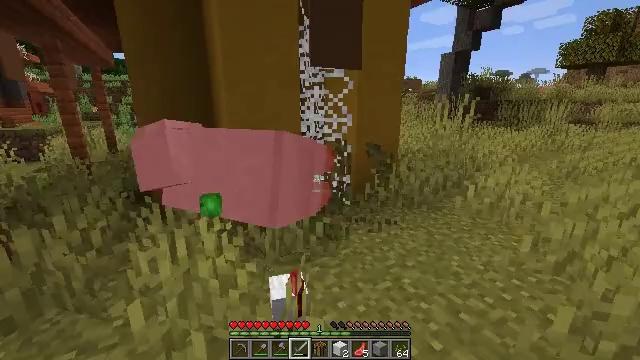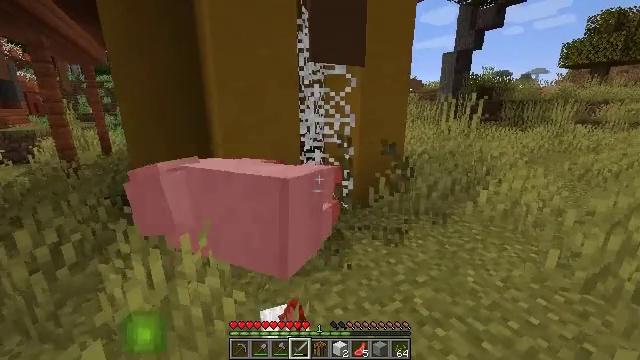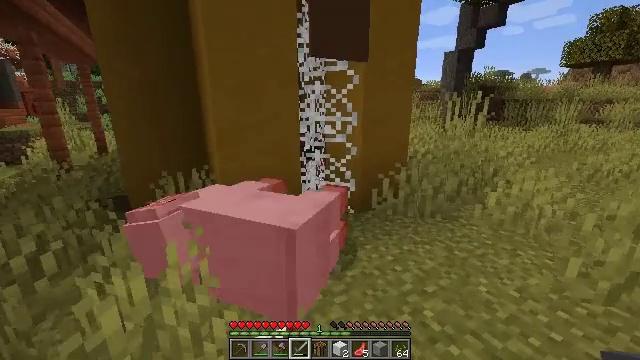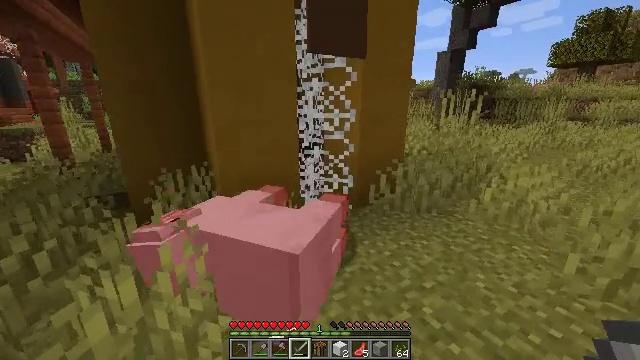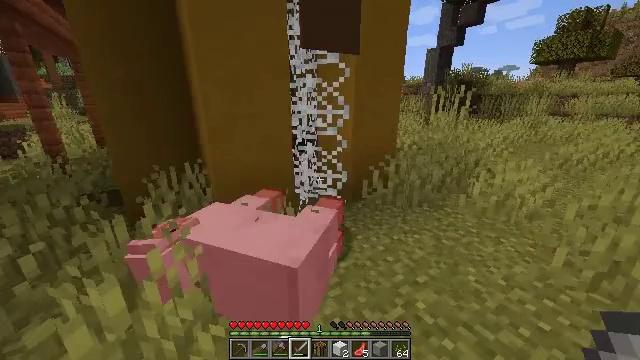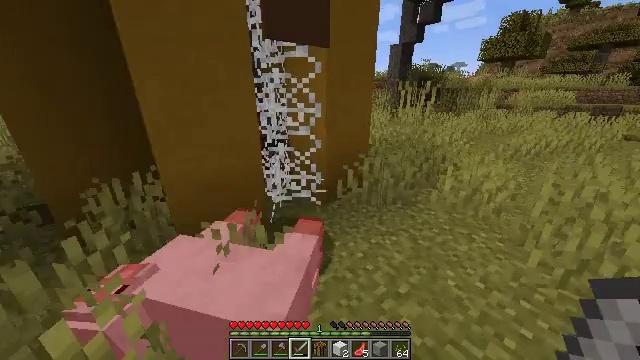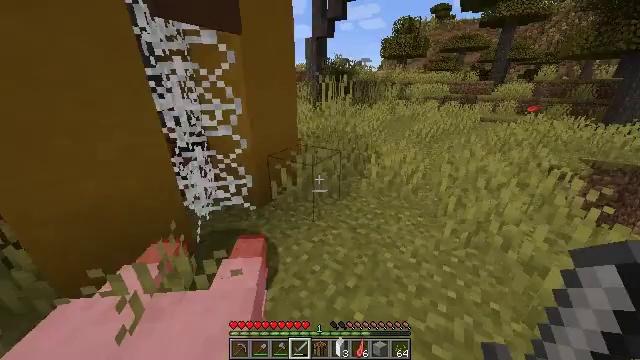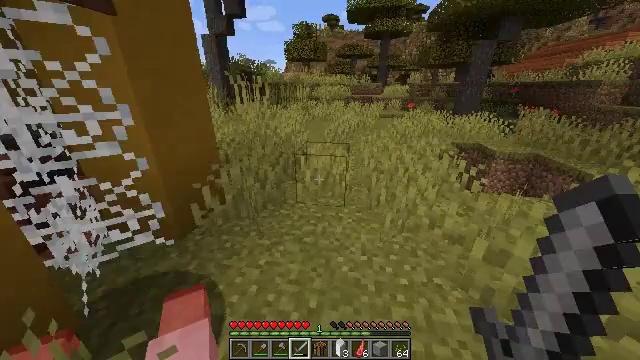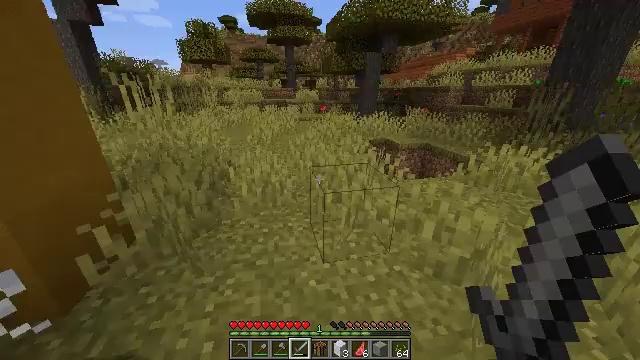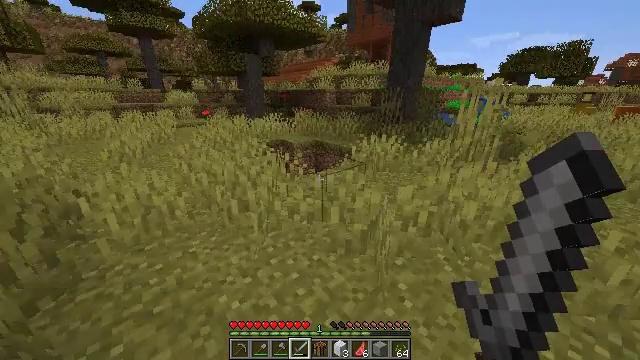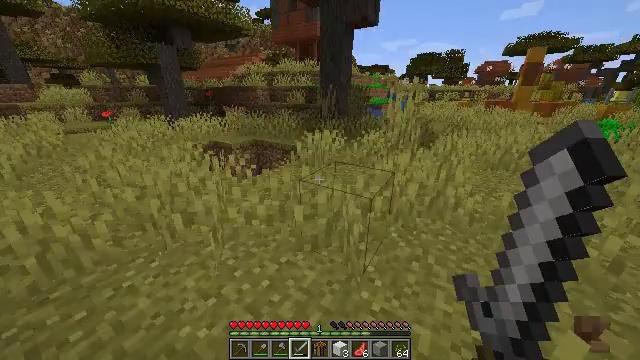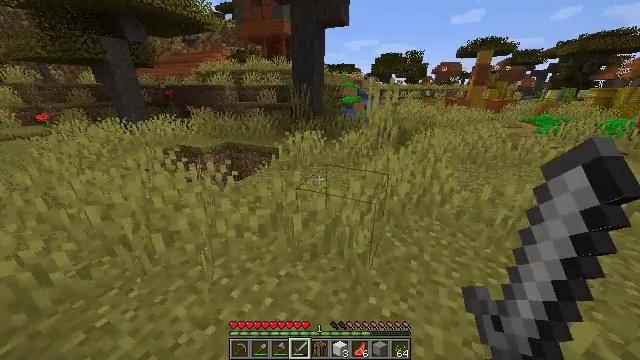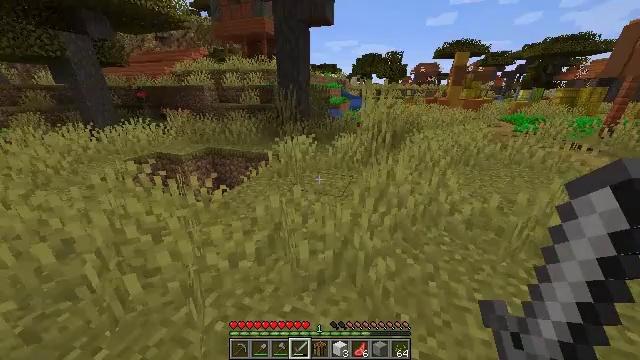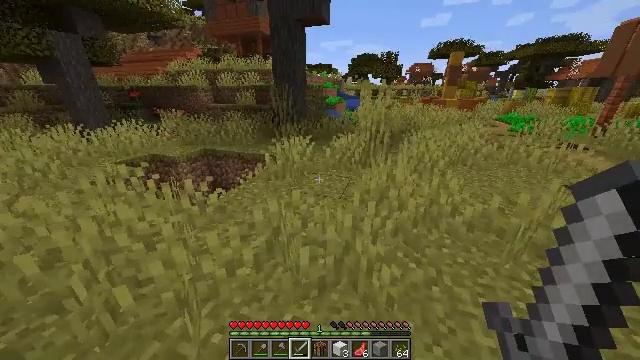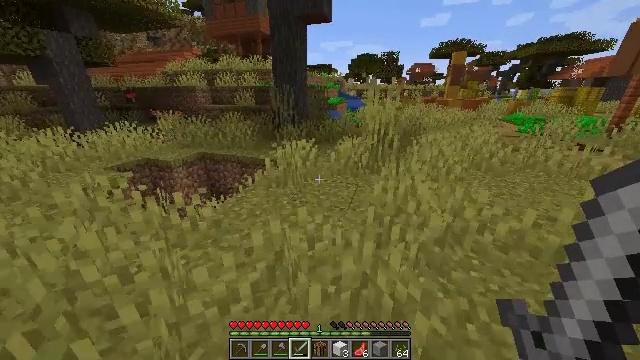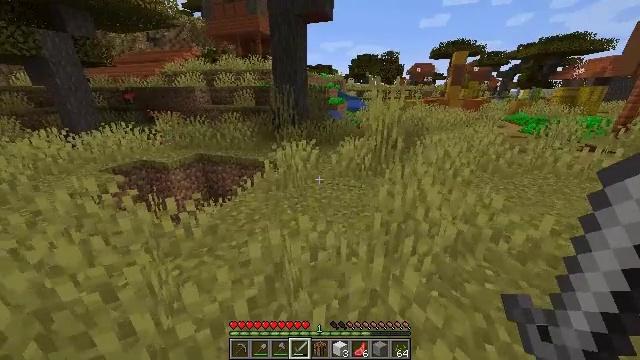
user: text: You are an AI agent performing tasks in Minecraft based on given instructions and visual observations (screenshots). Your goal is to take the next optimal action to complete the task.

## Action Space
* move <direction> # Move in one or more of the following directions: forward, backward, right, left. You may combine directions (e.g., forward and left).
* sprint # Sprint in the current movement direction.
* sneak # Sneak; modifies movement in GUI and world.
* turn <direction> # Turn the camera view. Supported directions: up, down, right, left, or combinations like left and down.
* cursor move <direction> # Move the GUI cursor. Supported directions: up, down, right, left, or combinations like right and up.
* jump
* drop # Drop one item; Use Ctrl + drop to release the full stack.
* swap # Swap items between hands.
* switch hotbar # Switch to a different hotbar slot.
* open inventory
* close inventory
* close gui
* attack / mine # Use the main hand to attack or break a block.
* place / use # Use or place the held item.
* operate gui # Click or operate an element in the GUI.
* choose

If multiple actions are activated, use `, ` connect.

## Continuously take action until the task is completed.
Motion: motion action
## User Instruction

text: Get wheat from the farmland.
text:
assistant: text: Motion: no_op
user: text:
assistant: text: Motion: move forward
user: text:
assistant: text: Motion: move forward, turn down
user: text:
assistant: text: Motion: move forward, turn right and down
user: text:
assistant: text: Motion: move forward, turn right and down
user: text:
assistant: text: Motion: move forward and move left, turn right and down
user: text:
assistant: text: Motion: move forward and move left, turn right
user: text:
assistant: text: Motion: move forward and move left, turn right
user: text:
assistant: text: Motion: move forward and move left, turn right
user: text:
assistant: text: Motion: move forward and move left, turn right
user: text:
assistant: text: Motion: move forward, turn right
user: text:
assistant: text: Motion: move forward, turn right
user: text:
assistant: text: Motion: move forward, turn right
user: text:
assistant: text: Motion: move forward
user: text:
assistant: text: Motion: move forward
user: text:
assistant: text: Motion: move forward and move right
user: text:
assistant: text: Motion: move forward and move right
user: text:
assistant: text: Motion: move forward and move right
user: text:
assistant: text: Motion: move forward and move right
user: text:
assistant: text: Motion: move forward and move right
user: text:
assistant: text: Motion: move forward and move right
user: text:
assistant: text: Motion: move forward and move right
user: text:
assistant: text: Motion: move forward
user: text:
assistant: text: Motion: move forward
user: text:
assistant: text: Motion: move forward, turn right
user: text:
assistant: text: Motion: move forward, turn right
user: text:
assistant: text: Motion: move forward, turn right
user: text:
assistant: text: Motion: move forward
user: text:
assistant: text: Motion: move forward, turn down
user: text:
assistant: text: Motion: move forward, turn left and down